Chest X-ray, PA view. Patient: 49 years old, sex F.
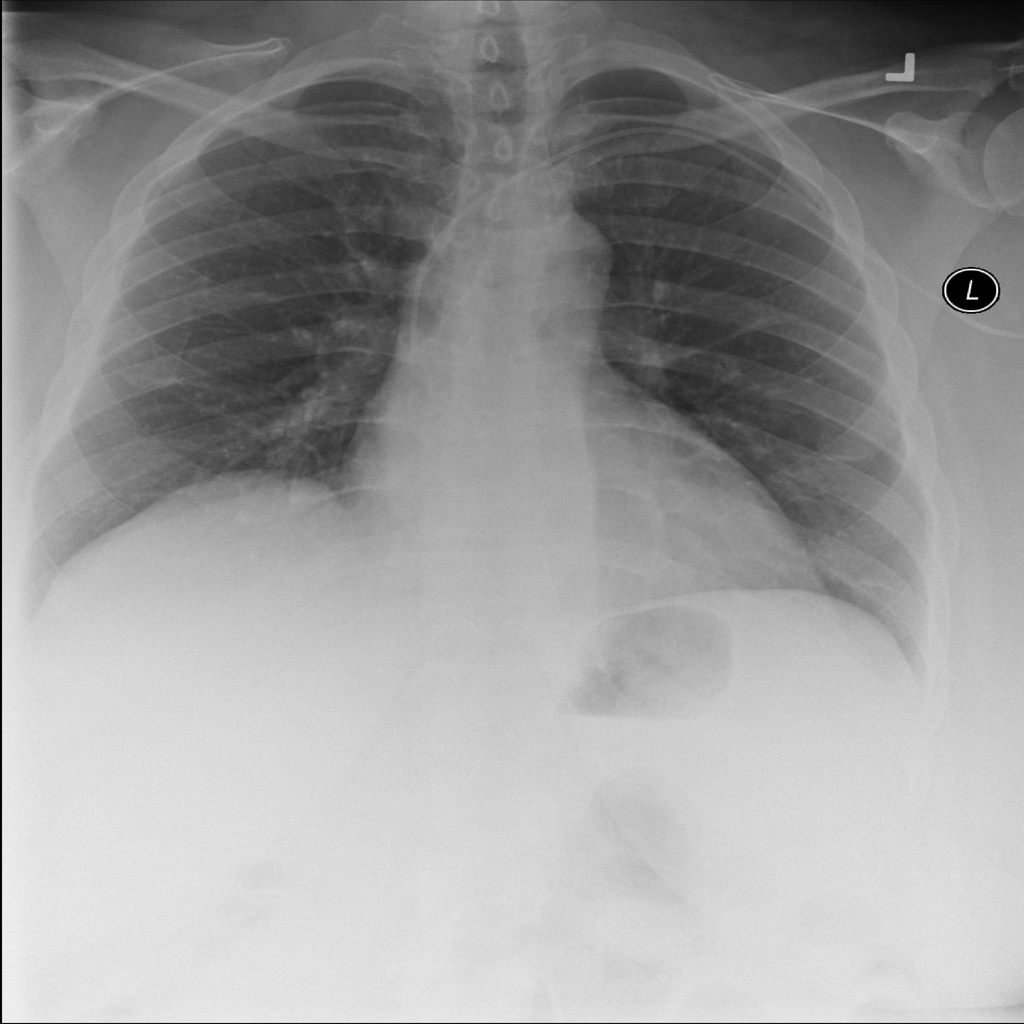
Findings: No Finding